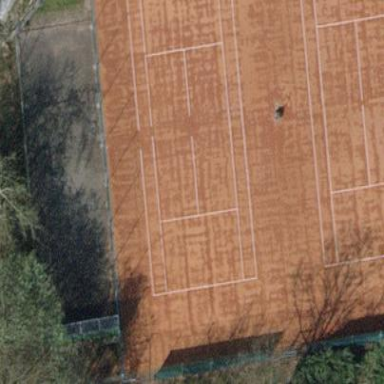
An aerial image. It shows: Tennis court in leisure pitch.